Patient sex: F
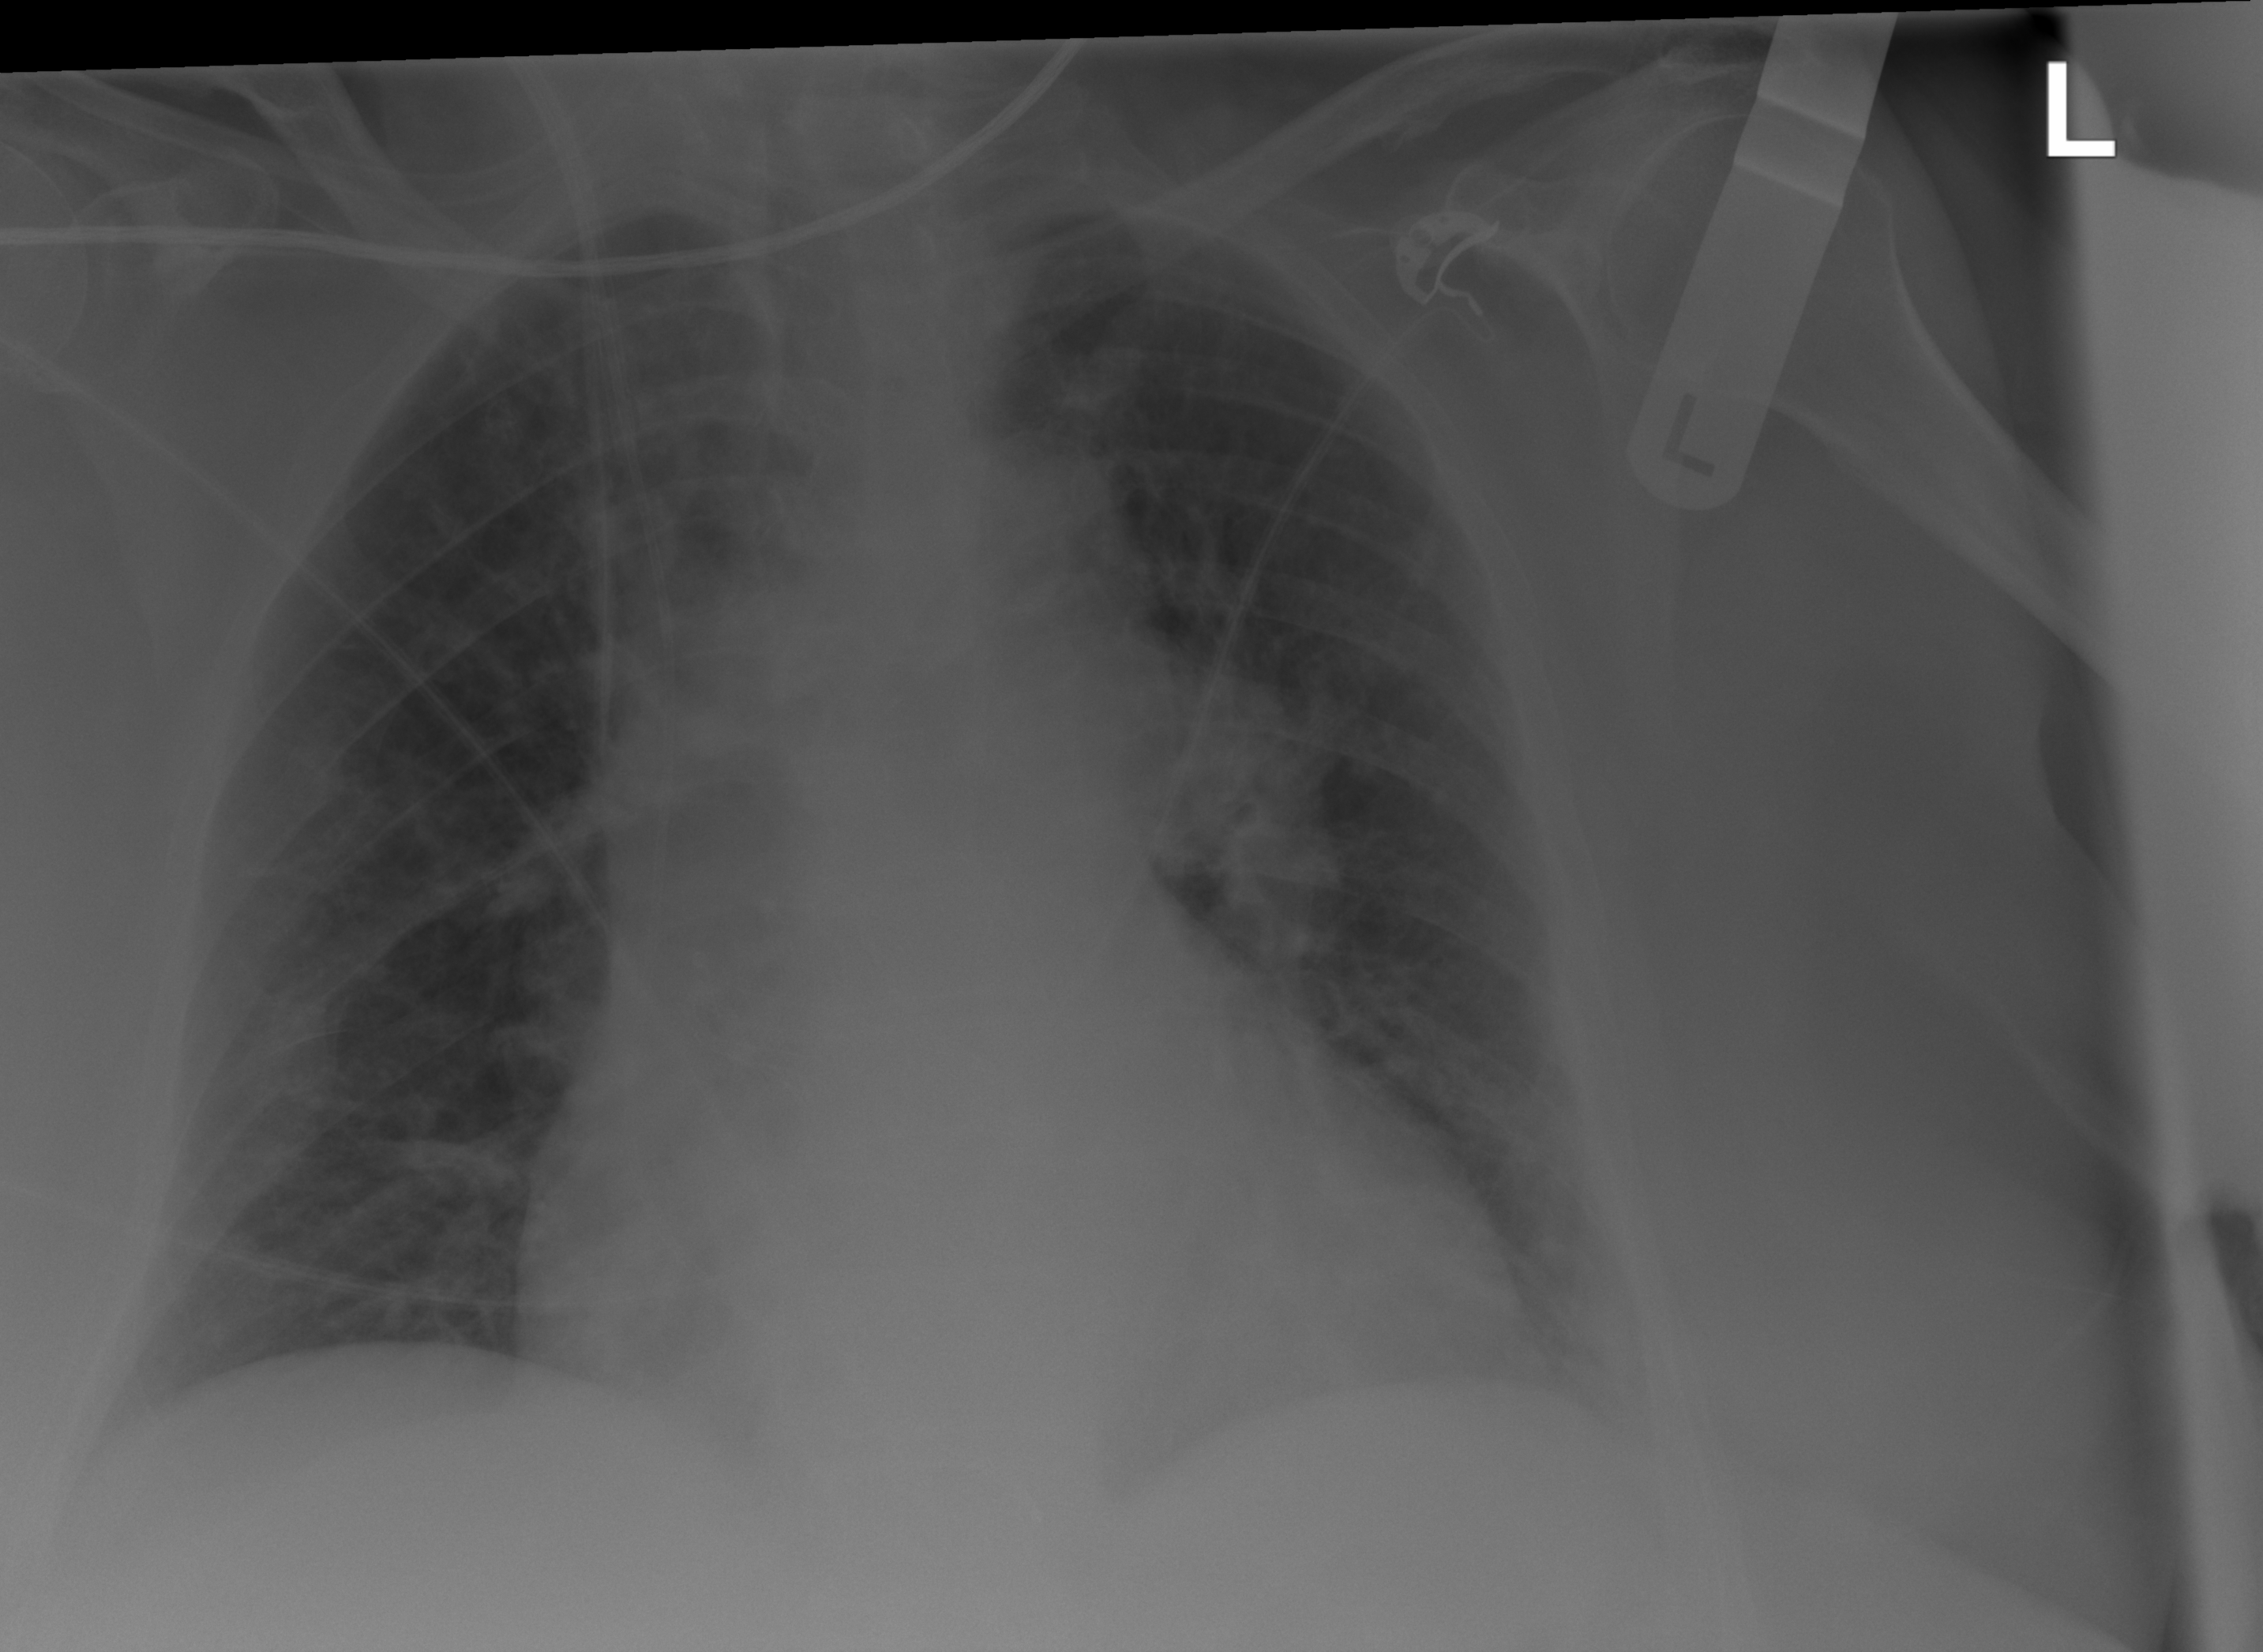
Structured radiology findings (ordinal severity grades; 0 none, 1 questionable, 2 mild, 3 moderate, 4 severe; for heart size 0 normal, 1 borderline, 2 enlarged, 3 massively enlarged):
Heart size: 3
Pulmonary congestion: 2
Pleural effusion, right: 0
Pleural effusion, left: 0
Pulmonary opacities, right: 2
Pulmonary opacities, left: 2
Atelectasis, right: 0
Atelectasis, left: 2